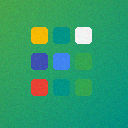
Screen state: on